Question: | Groups | Role | User | Occurences |
| ------ | ---- | ---- | ---------- |
| GUS | DEFAULT_M | PASTYP | 47251 |
| RSS | DEFAULT_R | PASTYP | 27057 |
| RRD | DEFAULT_M | DANART | 21251 |
| NBD | DEFAULT_R | BONEE | 17933 |
| GTS | DEFAULT_Q | BONEE | 16067 |
I have about 5000 rows of data like this one above and I am trying to make a clustering algorithm to know which users belong to certain group. It will make a clusters of groups containing the users. When I tried to use sklearn library to make the clustering algorithm, unfortunately it tells me that data needs to be int or float. It can not find distance between these words. Is there way that I can still use the sklearn k-means algorithm on these string data frame to cluster user groups? The other way would be to convert groups and users to numbers and it will take a long time and I need to keep a dictionary of groups and users. If I were to do so, is there an easier way to convert the groups and users to numbers so that clustering algorithm can interpret? Thanks for your help in advance
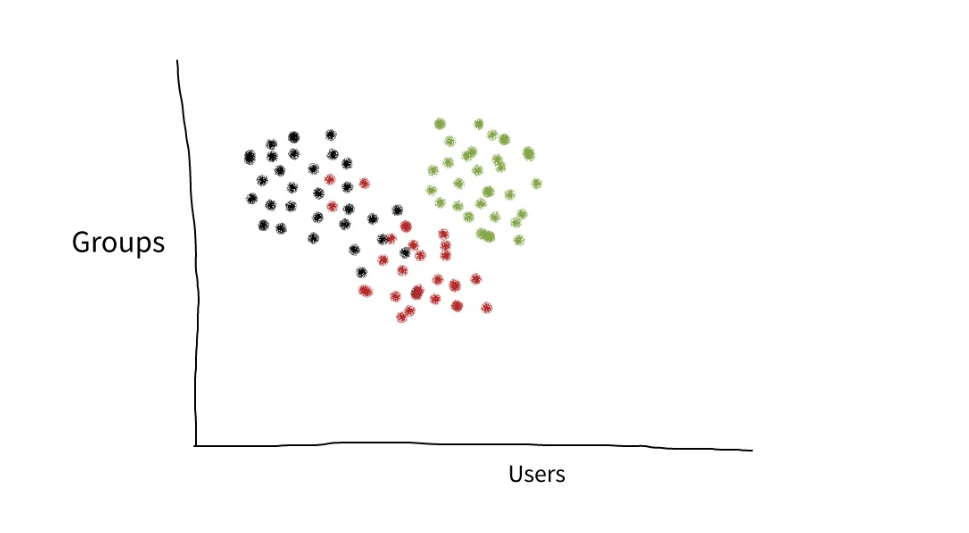
Answer: As I know, every algo works on numerics, or converts text to numerics, and then does it's job. Maybe you can try this.
'''
import numpy as np
from sklearn.cluster import AffinityPropagation
import distance
words = 'XYZ,LDPELDKSL,DFKLKSLFD,ABC,DLFKFKDLD,XYZ,LDPELDKSL,DFKLKSLFD,ABC,DLFKFKDLD,XYZ,LDPELDKSL,XYZ,LDPELDKSL,DFKLKSLFD,ABC,DLFKFKDLD,XYZ,LDPELDKSL,DFKLKSLFD,ABC,DLFKFKDLD,XYZ,LDPELDKSL'.split(',') #Replace this line
words = np.asarray(words) #So that indexing with a list will work
lev_similarity = -1*np.array([[distance.levenshtein(w1,w2) for w1 in words] for w2 in words])
affprop = AffinityPropagation(affinity="precomputed", damping=0.5)
affprop.fit(lev_similarity)
for cluster_id in np.unique(affprop.labels_):
exemplar = words[affprop.cluster_centers_indices_[cluster_id]]
cluster = np.unique(words[np.nonzero(affprop.labels_==cluster_id)])
cluster_str = ", ".join(cluster)
print(" - *%s:* %s" % (exemplar, cluster_str))
'''
Result:
'''
- *LDPELDKSL:* LDPELDKSL
- *DFKLKSLFD:* DFKLKSLFD
- *XYZ:* ABC, XYZ
- *DLFKFKDLD:* DLFKFKDLD
'''
Or...
'''
from sklearn.feature_extraction.text import TfidfVectorizer
from sklearn.cluster import KMeans
from sklearn.metrics import adjusted_rand_score
documents = ["This little kitty came to play when I was eating at a restaurant.",
"Merley has the best squooshy kitten belly.",
"Google Translate app is incredible.",
"If you open 100 tab in google you get a smiley face.",
"Best cat photo I've ever taken.",
"Climbing ninja cat.",
"Impressed with google map feedback.",
"Key promoter extension for Google Chrome."]
vectorizer = TfidfVectorizer(stop_words='english')
X = vectorizer.fit_transform(documents)
true_k = 8
model = KMeans(n_clusters=true_k, init='k-means++', max_iter=1000, n_init=1)
model.fit(X)
print("Top terms per cluster:")
order_centroids = model.cluster_centers_.argsort()[:, ::-1]
terms = vectorizer.get_feature_names()
for i in range(true_k):
print("Cluster %d:" % i),
for ind in order_centroids[i, :10]:
print(' %s' % terms[ind]),
print
print("
")
print("Prediction")
Y = vectorizer.transform(["chrome browser to open."])
prediction = model.predict(Y)
print(prediction)
Y = vectorizer.transform(["My cat is hungry."])
prediction = model.predict(Y)
print(prediction)
'''
Result...Top terms per cluster:
'''
Cluster 0:
kitten
belly
squooshy
merley
best
eating
google
feedback
face
extension
Cluster 1:
impressed
map
feedback
google
ve
eating
face
extension
climbing
key
Cluster 2:
climbing
ninja
cat
eating
impressed
google
feedback
face
extension
ve
Cluster 3:
eating
kitty
little
came
restaurant
play
ve
feedback
face
extension
Cluster 4:
100
open
tab
smiley
face
google
feedback
extension
eating
climbing
Cluster 5:
chrome
extension
promoter
key
google
eating
impressed
feedback
face
ve
Cluster 6:
translate
app
incredible
google
eating
impressed
feedback
face
extension
ve
Cluster 7:
ve
taken
photo
best
cat
eating
google
feedback
face
extension
'''